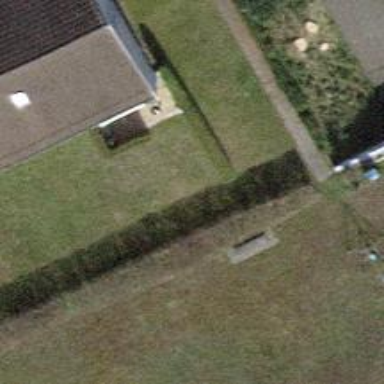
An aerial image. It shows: Hedge acting as barrier.